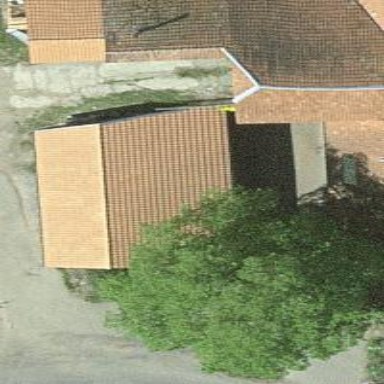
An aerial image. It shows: Shed.